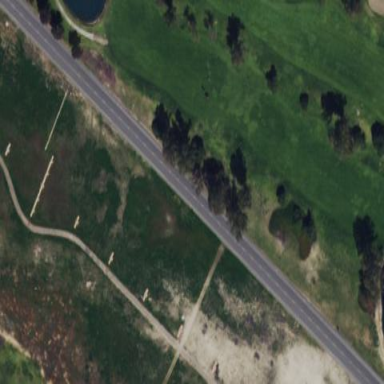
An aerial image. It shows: Grassy fairway on golf course.